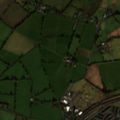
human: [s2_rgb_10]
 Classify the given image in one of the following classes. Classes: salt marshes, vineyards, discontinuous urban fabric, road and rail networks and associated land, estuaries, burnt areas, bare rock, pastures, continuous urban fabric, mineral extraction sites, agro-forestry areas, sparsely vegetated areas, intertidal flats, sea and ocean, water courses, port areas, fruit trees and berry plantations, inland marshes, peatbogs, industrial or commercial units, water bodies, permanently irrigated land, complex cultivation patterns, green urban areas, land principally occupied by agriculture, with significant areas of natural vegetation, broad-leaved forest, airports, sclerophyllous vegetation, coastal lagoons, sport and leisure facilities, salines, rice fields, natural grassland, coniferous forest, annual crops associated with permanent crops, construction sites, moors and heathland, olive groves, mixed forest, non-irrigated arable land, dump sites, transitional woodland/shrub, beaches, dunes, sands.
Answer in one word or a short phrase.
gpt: discontinuous urban fabric, non-irrigated arable land, pastures